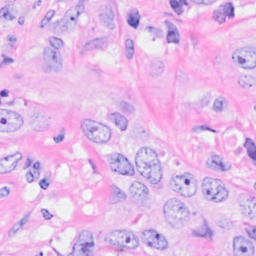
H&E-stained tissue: Breast